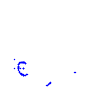
Particle: kaon